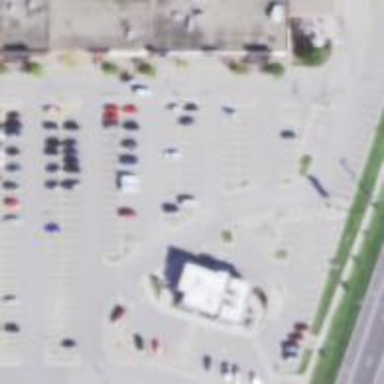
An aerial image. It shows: Parking area with surface.